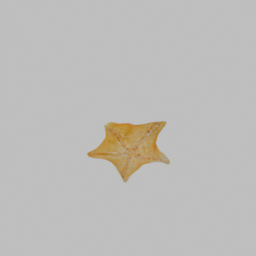
Label: animals